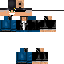
A male human skin with medium skin, wearing brown long hair dressed in a blue suit and blue jeans, featuring a closed mouth.